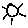
Label: sun